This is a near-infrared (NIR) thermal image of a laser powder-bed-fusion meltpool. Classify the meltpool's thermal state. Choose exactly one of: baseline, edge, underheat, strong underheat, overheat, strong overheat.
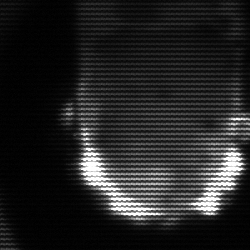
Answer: baseline